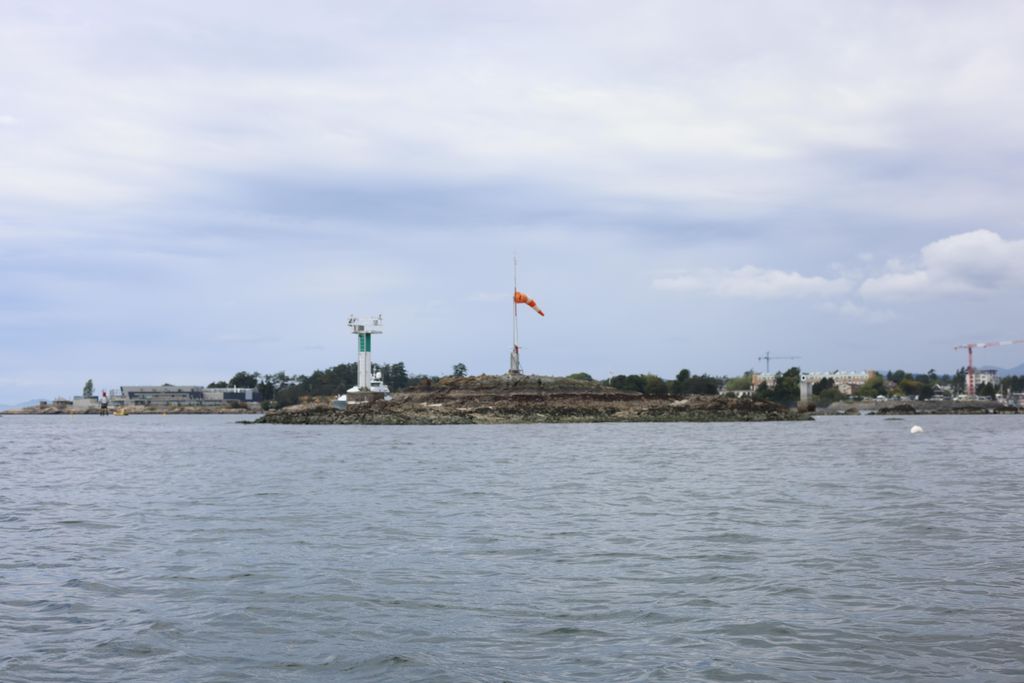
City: victoria